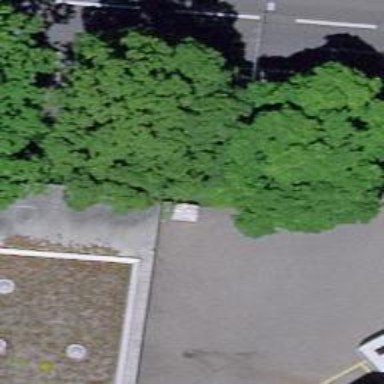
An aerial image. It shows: Tree-lined avenue.